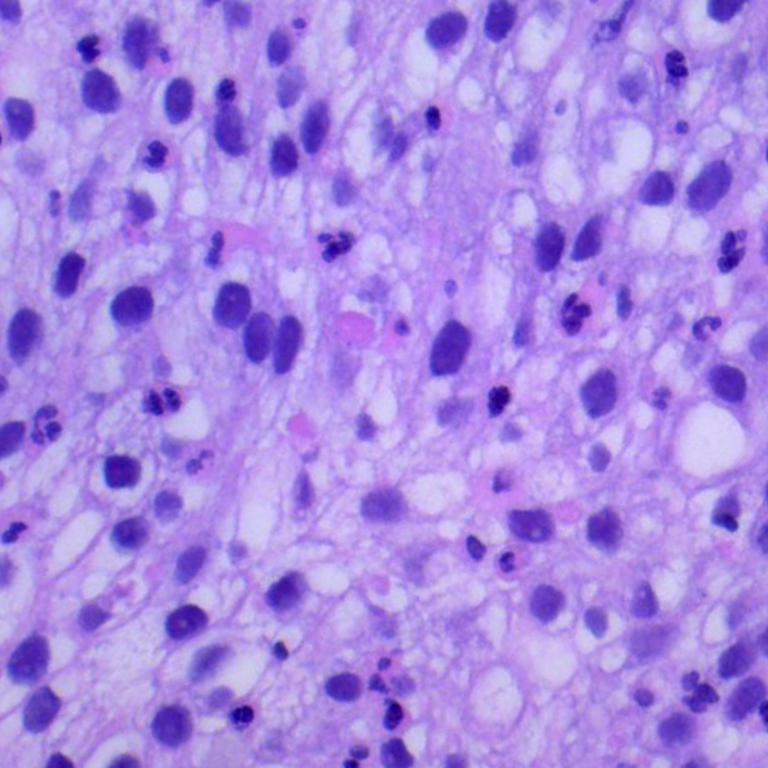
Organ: lung
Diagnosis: squamous carcinomas